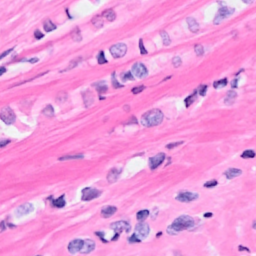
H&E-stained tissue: Breast